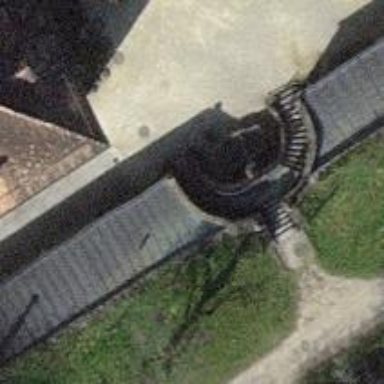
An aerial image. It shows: Steps with sett surface.